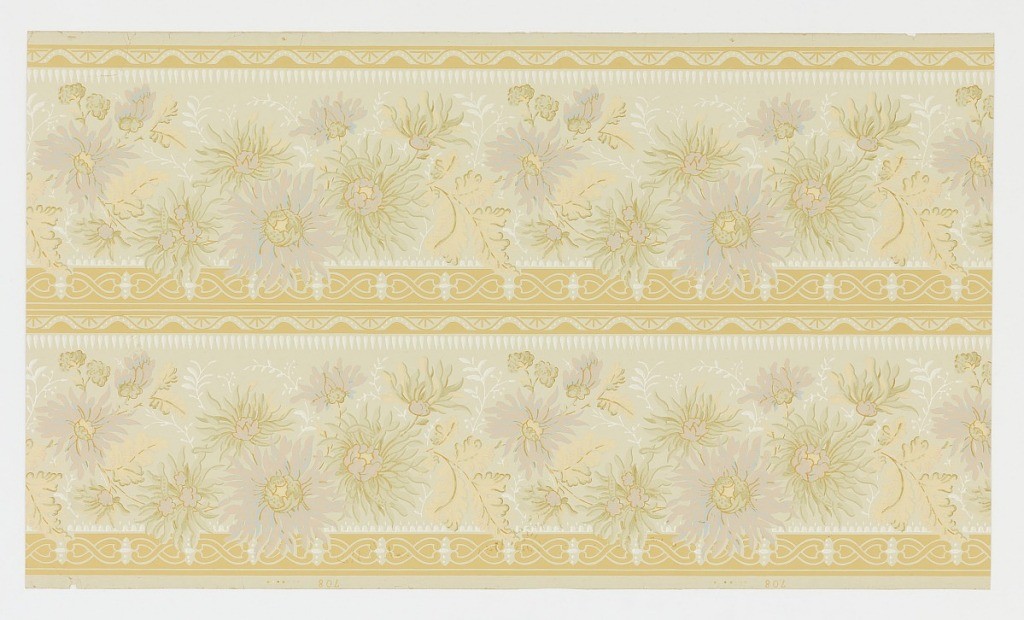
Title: Sidewall
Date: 1875–1900
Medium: Machine-printed on paper
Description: Two registers of large lavender and white flowers with green foliage on light gray ground; bordered by yellow composed of 8's and wavy lines.